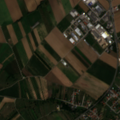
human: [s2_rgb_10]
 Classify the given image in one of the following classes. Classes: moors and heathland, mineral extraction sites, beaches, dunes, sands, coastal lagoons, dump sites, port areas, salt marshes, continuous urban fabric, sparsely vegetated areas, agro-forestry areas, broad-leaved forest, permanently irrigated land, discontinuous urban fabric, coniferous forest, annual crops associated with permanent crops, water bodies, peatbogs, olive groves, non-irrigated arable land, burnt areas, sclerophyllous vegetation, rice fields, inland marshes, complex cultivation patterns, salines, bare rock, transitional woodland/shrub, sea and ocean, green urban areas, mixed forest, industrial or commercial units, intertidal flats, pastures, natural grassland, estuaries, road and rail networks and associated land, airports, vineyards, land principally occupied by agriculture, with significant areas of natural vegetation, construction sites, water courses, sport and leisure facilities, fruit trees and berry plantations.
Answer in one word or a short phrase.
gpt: discontinuous urban fabric, industrial or commercial units, non-irrigated arable land